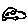
Label: car